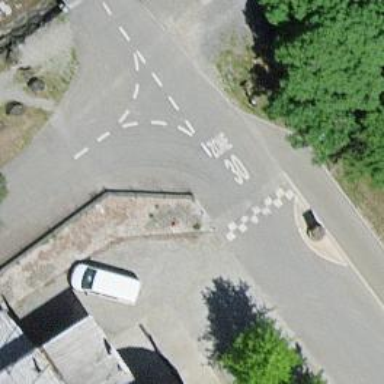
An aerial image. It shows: Asphalt surface with traffic calming table.